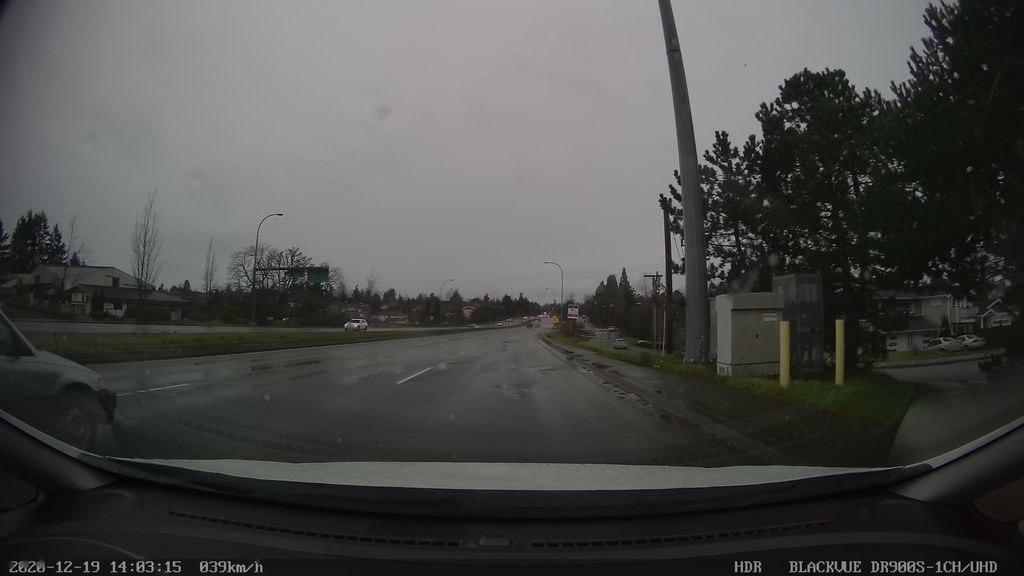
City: victoria